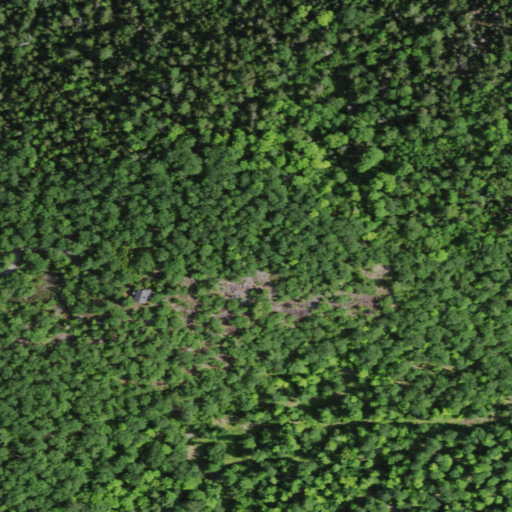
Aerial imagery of mountain in New York named Jackson Hill containing deciduous forest, evergreen forest, mixed forest, and open development